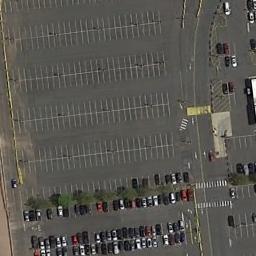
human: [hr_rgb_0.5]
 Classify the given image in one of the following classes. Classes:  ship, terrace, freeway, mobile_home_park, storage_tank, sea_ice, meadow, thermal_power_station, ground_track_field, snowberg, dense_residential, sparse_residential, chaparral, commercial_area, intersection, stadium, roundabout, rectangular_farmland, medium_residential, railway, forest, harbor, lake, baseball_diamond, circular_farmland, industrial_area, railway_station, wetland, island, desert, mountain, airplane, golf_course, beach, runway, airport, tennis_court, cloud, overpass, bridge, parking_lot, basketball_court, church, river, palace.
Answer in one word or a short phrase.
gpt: parking_lot